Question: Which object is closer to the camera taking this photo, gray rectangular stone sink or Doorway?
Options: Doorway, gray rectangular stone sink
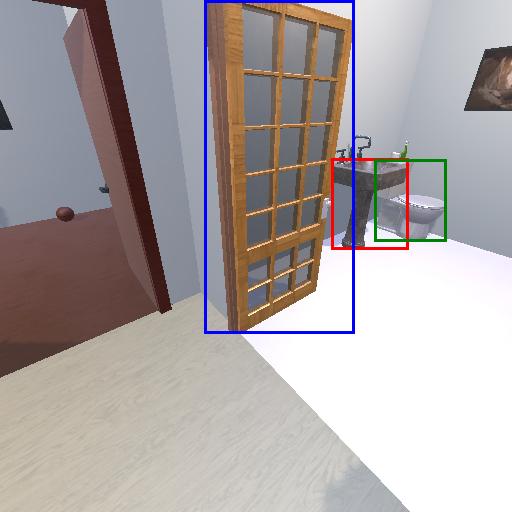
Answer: Doorway